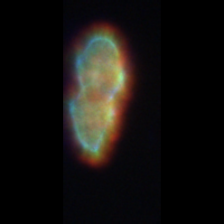
Taxon: Akashiwo
Group: Dinoflagellates